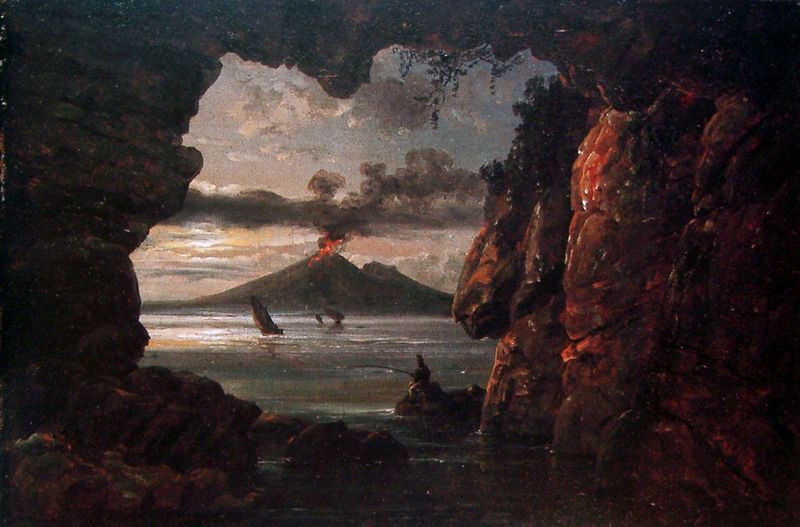
Titel: Ein Ausbruch des Vesuv
Künstler: Johan Christian Clausen Dahl
Standort: København
Institution: Statens Museum for Kunst
Schlagwörter: berg, blau, dunkel, felsen, feuer, gemälde, himmel, mann, meer, schatten, wasser, wolken, landschaft, see, sitzen, ufer, abend, braun, grau, hell, licht, nacht, schwarz, ölbild, ausblick, blick, rot, wolke, mensch, rahmen, silber, stein, steine, bild, nass, natur, zweige, busch, qualm, rauch, sonne, insel, dunkelheit, sitzend, pflanzen, höhle, boot, boote, küste, schiff, schiffe, segel, segelboot, segelschiffe, wellen, ansicht, italien, fischer, segelschiff, fels, mauer, landschaftsmalerei, friedrich, romantik, abendrot, mondlicht, segelboote, ozean, segeln, segler, eingang, lava, vulkan, angel, grotte, rauchwolke, reflex, glühen, asche, ausbruch, angler, eruption, pompeij, vesuv, vulkanausbruch, landschaftsausblick, angeln, hades, sizilien, ätna, magma, capri, woke, lavastrom, ischia, landschatsausblick, süddeuscher maler